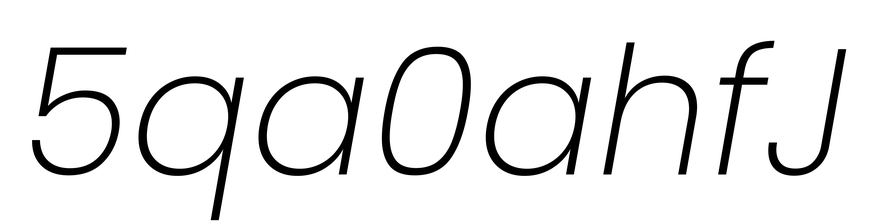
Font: Poppins-ExtraLightItalic